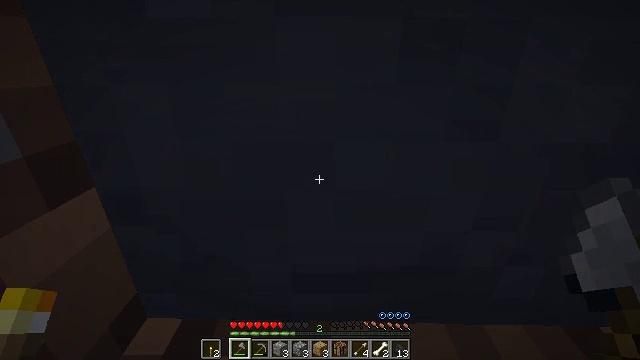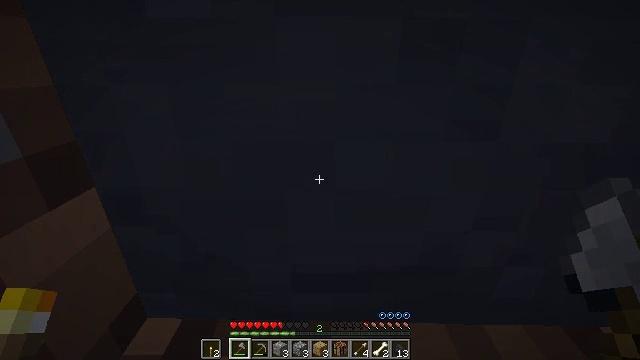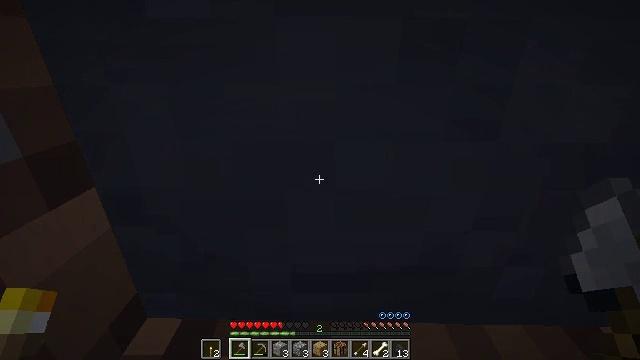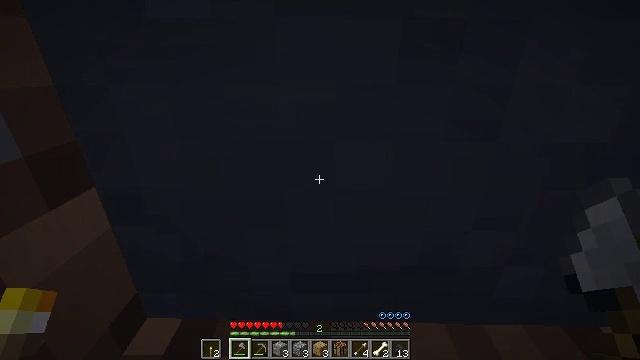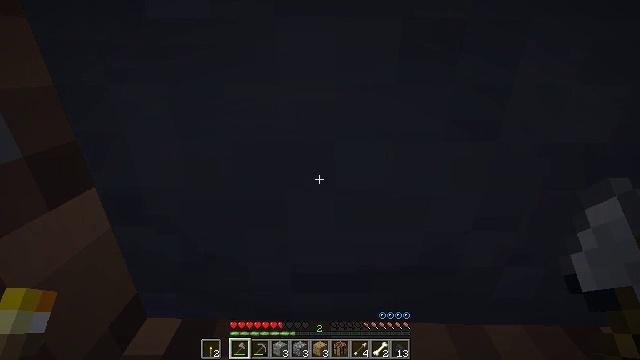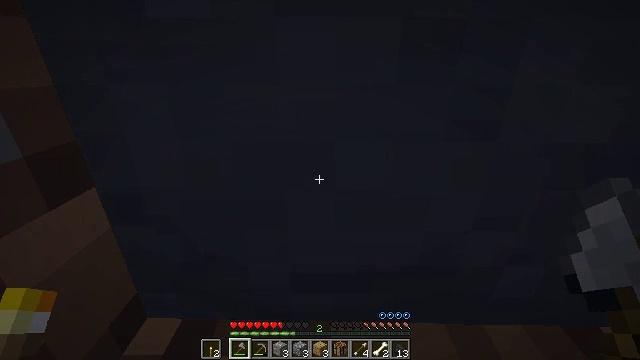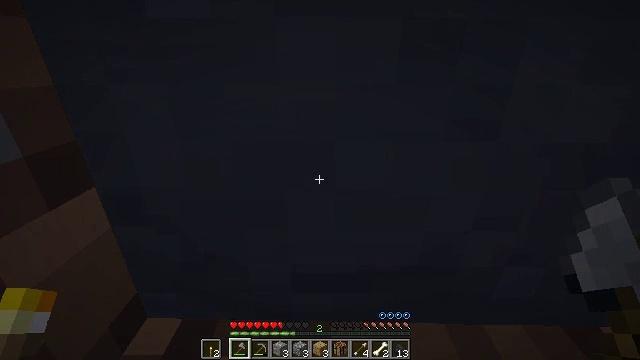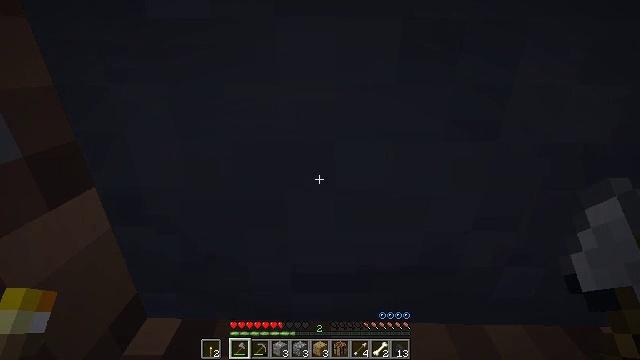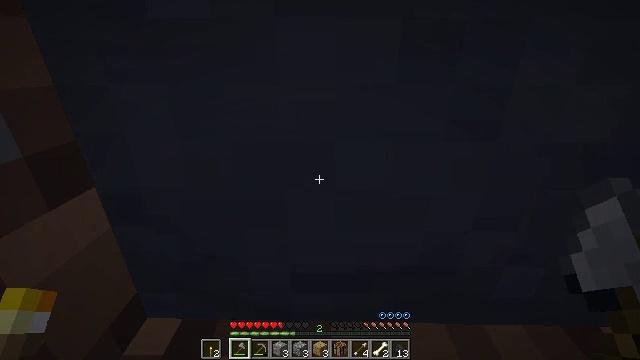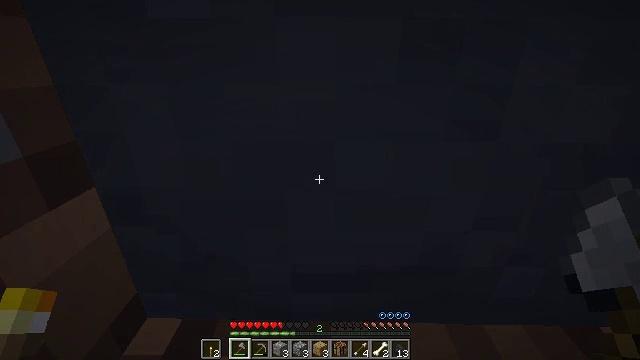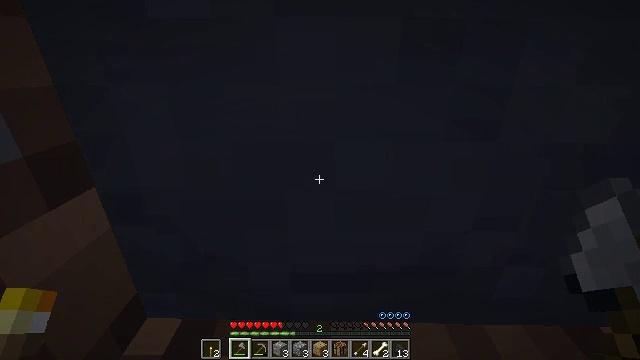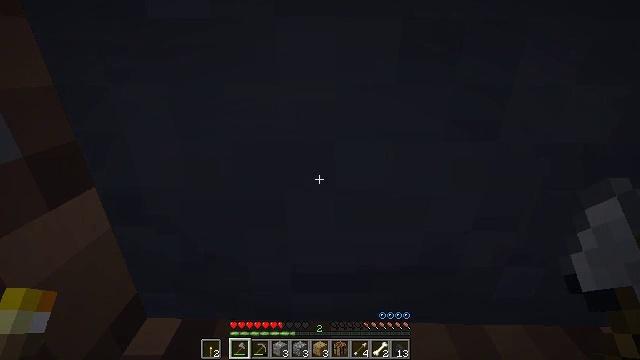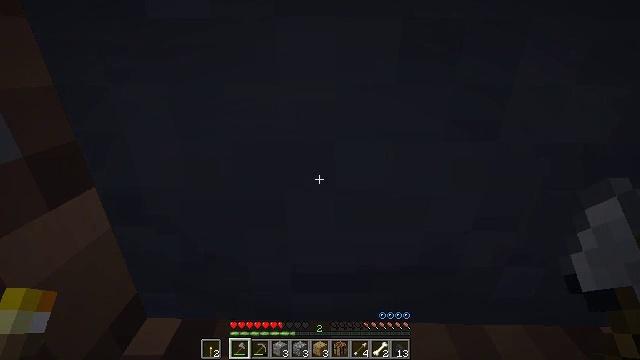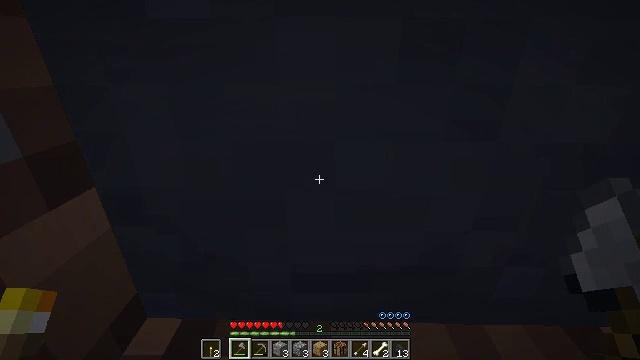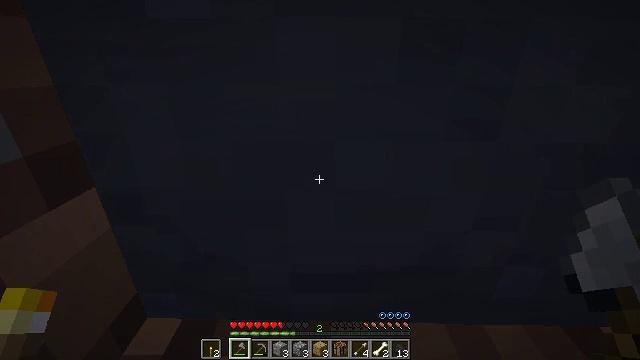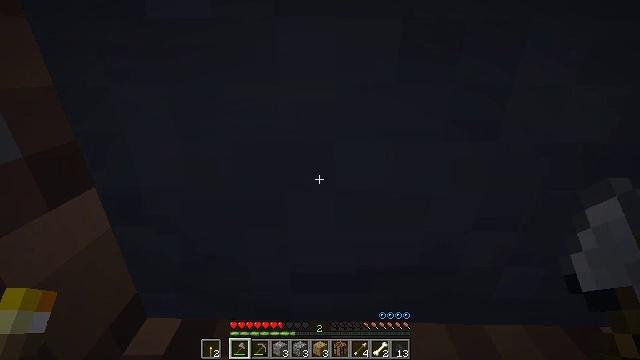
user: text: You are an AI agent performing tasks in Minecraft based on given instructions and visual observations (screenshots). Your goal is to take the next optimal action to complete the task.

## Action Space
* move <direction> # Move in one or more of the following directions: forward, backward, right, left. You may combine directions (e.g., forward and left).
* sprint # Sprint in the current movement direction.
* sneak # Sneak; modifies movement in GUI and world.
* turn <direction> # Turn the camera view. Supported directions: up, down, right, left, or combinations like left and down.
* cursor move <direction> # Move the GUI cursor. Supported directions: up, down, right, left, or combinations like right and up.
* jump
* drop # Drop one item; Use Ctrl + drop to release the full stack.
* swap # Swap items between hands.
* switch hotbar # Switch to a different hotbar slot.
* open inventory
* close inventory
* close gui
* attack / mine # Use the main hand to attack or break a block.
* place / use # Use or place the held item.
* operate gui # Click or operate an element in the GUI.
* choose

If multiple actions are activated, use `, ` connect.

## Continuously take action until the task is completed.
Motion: motion action
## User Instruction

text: Mine the clay from the riverbed.
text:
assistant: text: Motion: no_op
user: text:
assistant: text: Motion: no_op
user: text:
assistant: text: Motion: no_op
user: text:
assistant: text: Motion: no_op
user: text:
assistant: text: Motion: no_op
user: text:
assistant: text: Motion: no_op
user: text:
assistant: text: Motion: no_op
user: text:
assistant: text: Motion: no_op
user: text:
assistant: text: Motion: no_op
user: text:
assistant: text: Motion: no_op
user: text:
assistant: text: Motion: no_op
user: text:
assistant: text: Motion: no_op
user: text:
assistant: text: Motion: no_op
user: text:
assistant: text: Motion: no_op
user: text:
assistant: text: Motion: no_op
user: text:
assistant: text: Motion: no_op
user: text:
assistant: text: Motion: no_op
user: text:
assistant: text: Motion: no_op
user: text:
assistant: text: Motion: no_op
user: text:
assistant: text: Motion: no_op
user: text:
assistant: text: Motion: no_op
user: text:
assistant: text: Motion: no_op
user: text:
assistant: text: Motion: no_op
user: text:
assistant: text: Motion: no_op
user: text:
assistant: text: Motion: no_op
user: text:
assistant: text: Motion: no_op
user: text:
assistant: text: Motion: no_op
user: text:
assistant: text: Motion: no_op
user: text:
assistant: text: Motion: no_op
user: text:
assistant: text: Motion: no_op